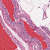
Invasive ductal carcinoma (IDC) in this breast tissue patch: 0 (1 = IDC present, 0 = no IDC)